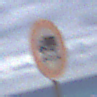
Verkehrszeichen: TatsaechlicheLaenge
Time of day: Midday
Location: Outdoor (Urban)
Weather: Overcast
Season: NotSpecified
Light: Natural